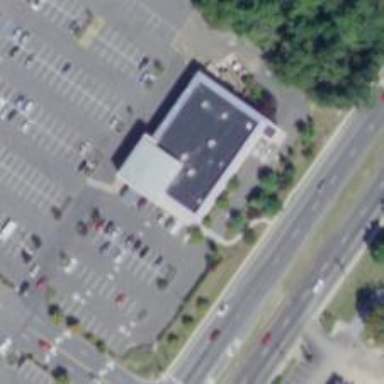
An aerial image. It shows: Pharmacy providing healthcare services.